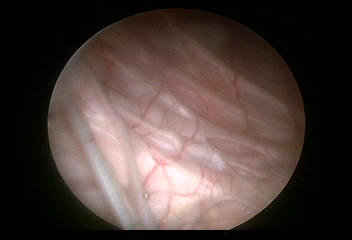
Modality: WLC
Class: Normal mucosa
Bladder cancer association: No